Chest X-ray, AP view. Patient: 66 years old, sex M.
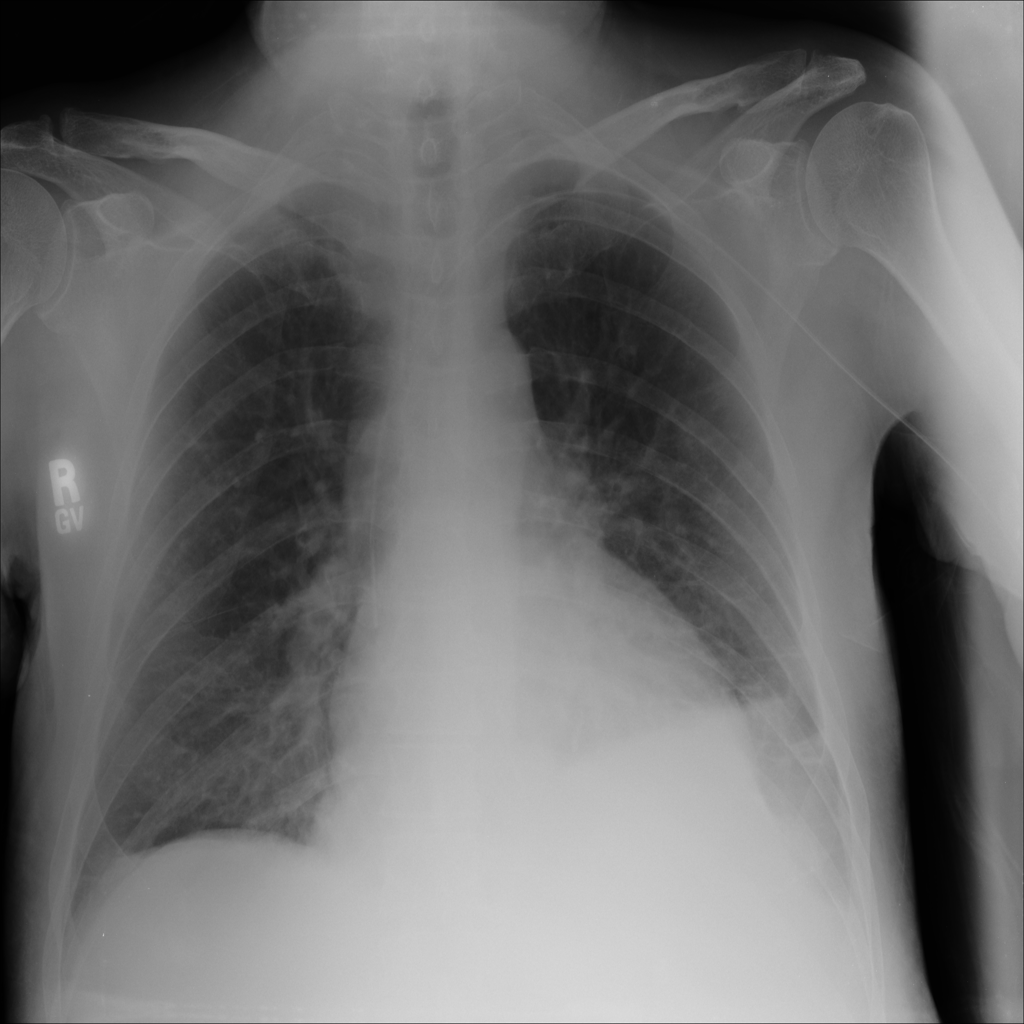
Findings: Atelectasis